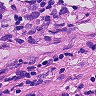
Metastatic tissue present: yes